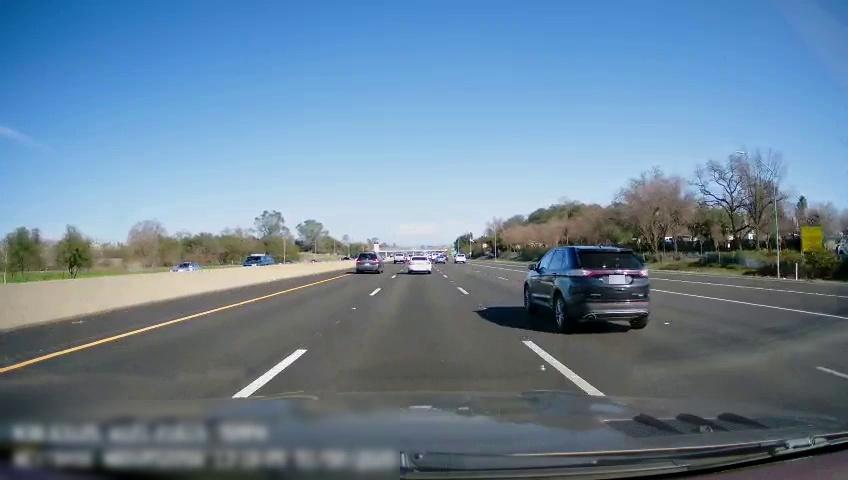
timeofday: Day
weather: Sunny
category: Drivable Space
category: Vehicles | SUV
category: Vehicles | Truck
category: Vehicles | Car
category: Vehicles | SUV
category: Vehicles | SUV
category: Vehicles | SUV
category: Lanes | Current Lane
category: Lanes | Current Lane
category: Lanes | Current Lane
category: Lanes | Alternate Lane
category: Lanes | Alternate Lane
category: Lanes | Alternate Lane